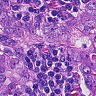
Metastatic tissue present: yes